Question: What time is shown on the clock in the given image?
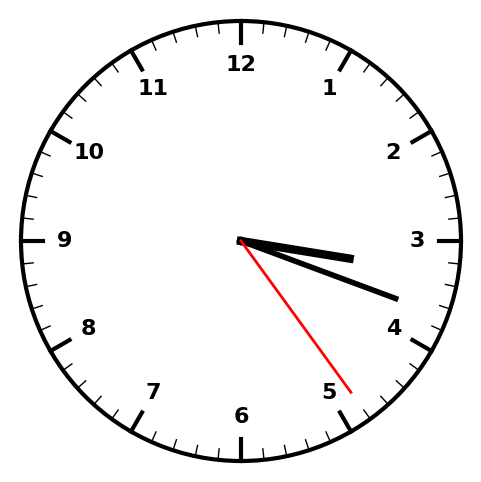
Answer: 03:18:24